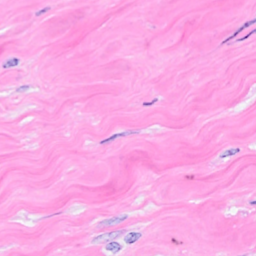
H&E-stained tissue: Breast